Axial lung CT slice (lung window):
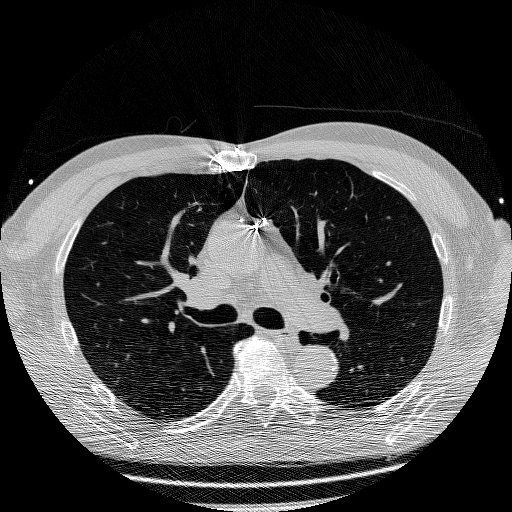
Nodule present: no